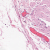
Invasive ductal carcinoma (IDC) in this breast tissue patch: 0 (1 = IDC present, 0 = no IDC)